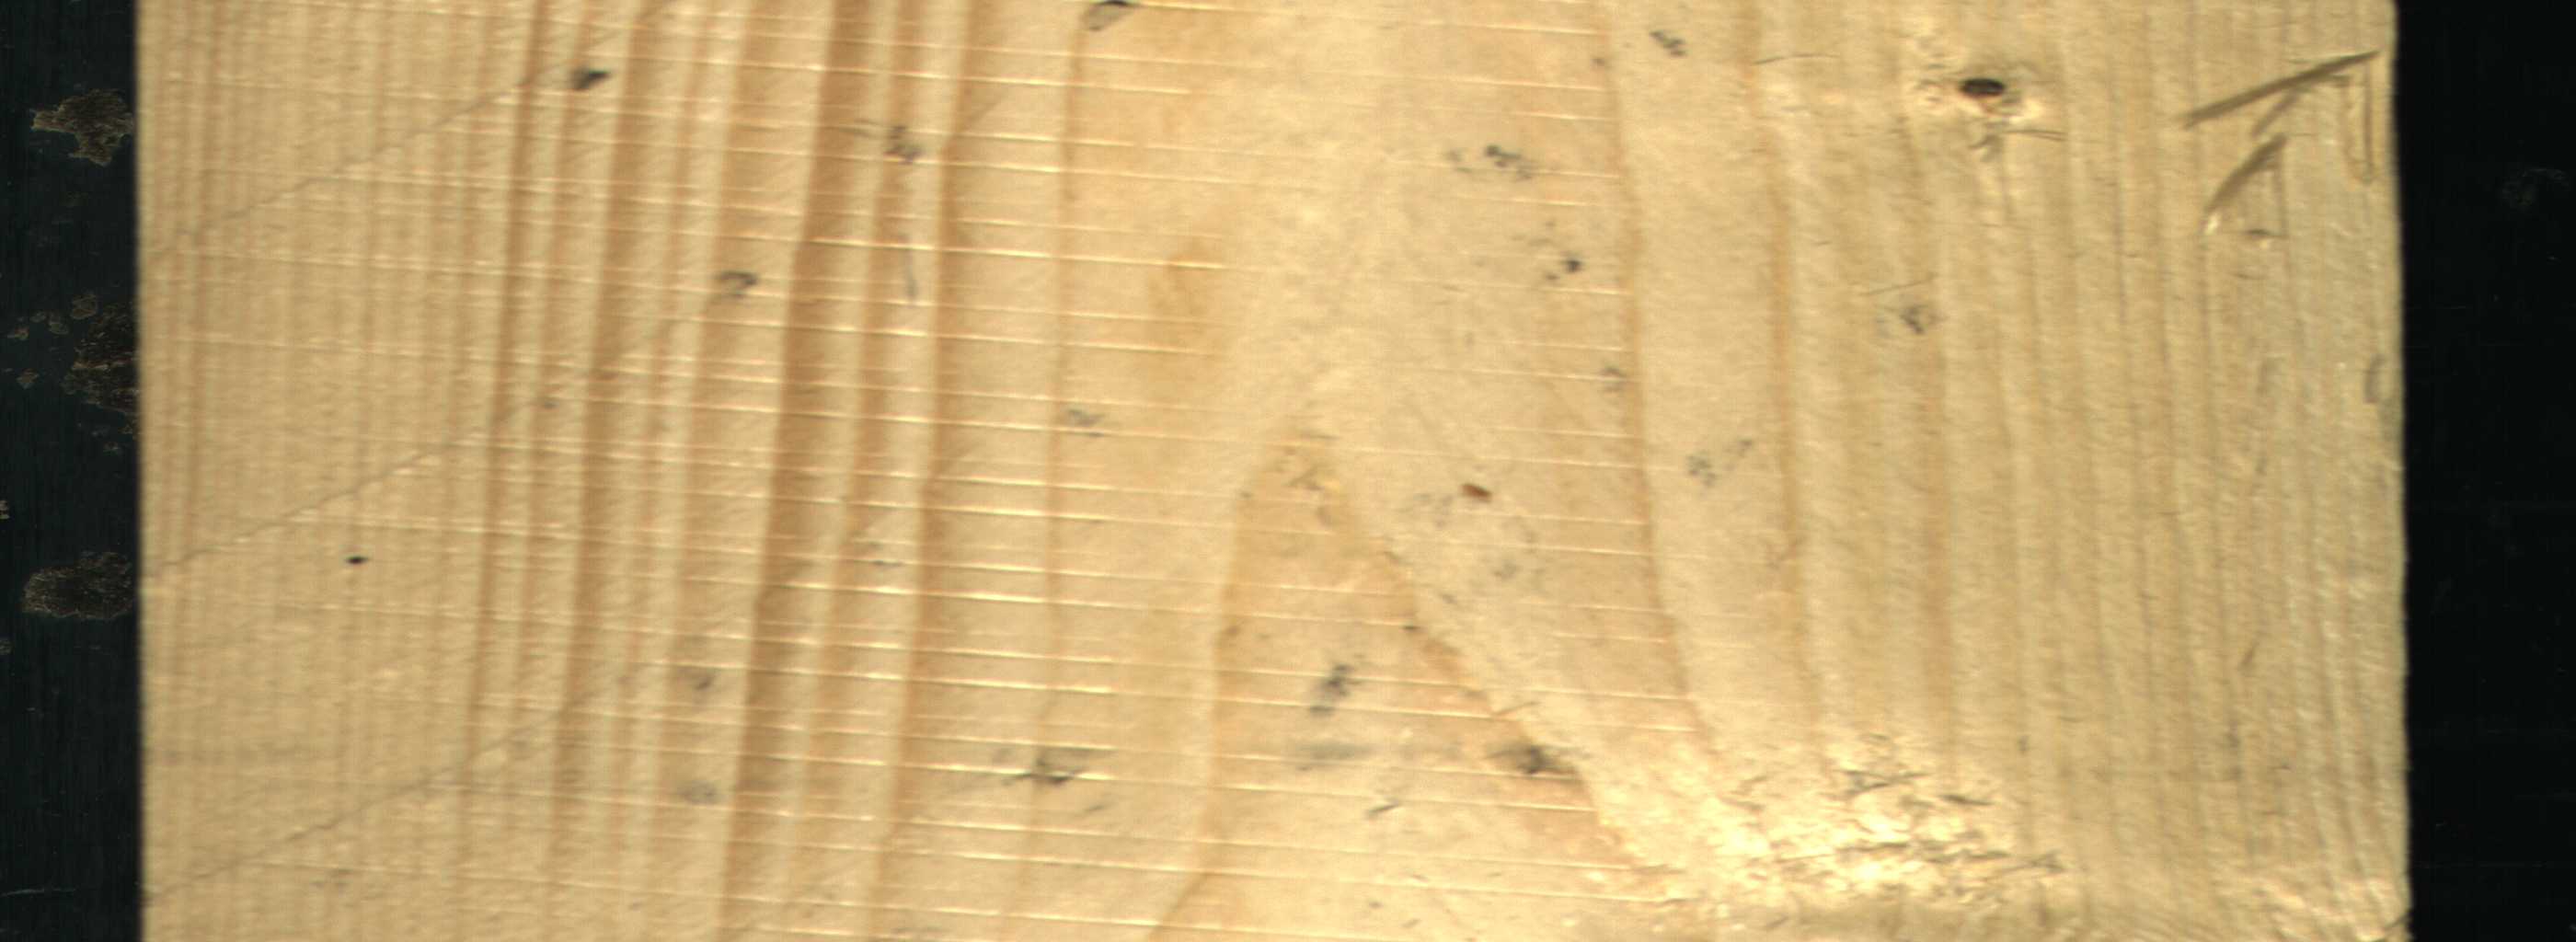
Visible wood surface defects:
Dead_Knot